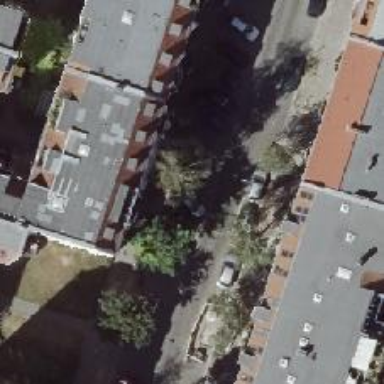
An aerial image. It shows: Parking lane area.